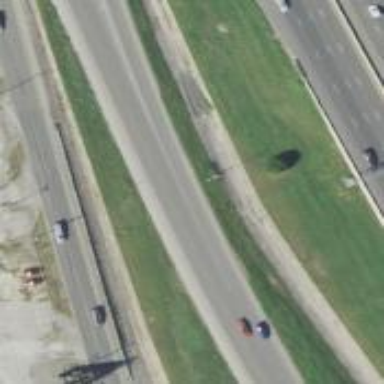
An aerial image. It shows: Secondary road with asphalt surface and frontage road.